Interaction volume radius: 5 \u00c5
Interaction volume height: 10 \u00c5
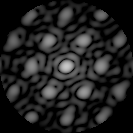
Disorder parameter: 0.4009